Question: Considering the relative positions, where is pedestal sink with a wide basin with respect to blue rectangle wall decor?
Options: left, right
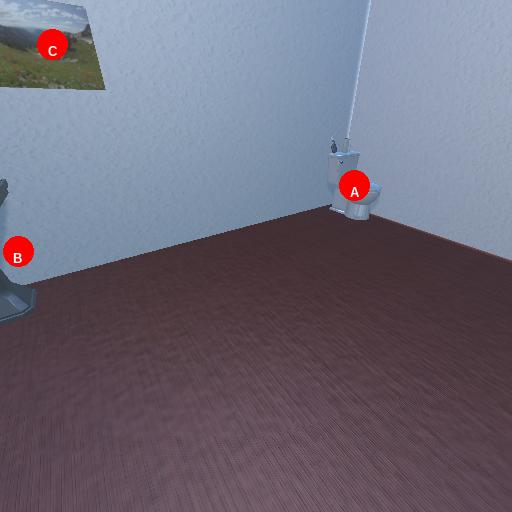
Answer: left